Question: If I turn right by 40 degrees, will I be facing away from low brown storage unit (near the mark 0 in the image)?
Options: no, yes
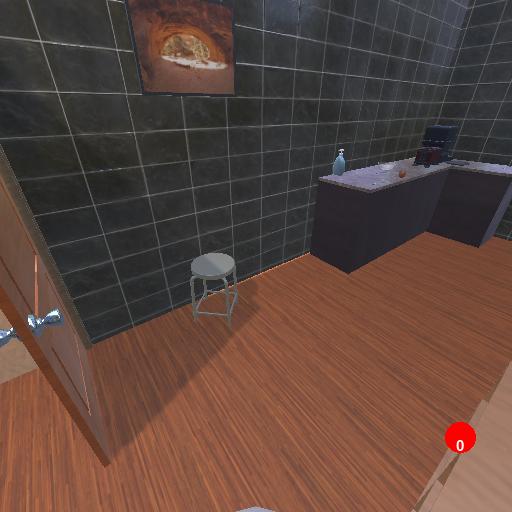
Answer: no